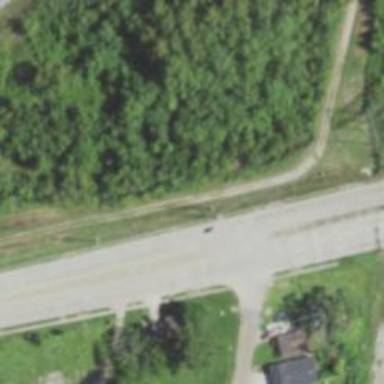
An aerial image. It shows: Secondary road.